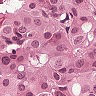
Metastatic tissue present: yes